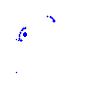
Particle: proton